Brain MRI, t2w sequence, axial 2D slice.
Patient: age 34, sex F, weight 95 kg, height 1.95 m
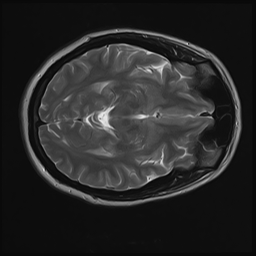